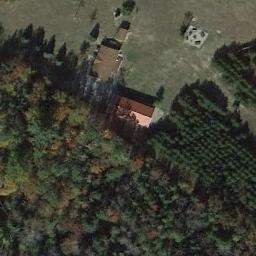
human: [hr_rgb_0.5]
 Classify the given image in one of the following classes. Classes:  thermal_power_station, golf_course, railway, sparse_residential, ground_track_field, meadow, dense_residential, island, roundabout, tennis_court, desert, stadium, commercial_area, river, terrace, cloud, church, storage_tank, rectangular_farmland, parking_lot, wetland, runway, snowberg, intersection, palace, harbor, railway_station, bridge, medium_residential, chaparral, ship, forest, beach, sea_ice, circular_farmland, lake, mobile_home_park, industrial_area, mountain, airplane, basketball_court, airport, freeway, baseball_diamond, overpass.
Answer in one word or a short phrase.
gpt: sparse_residential